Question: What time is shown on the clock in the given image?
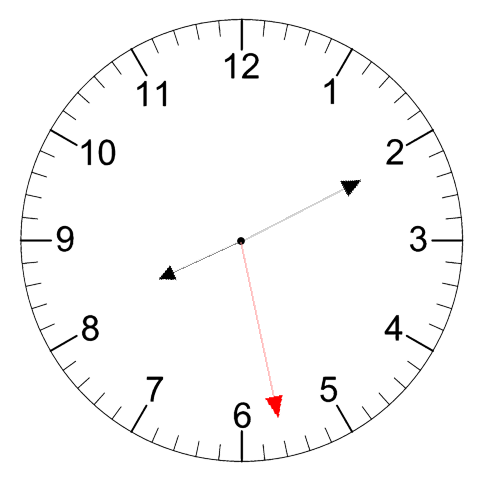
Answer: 08:10:28